Field crop: maize
Growth stage: 2
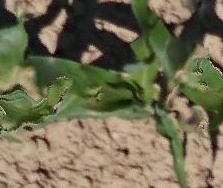
Species: maize